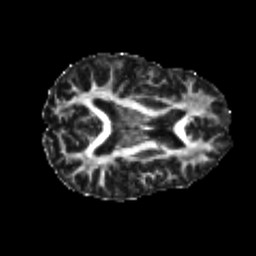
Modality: FA
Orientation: axial
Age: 25
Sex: male
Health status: healthy
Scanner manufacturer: philips
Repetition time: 7.386 s
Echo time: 0.08599 s